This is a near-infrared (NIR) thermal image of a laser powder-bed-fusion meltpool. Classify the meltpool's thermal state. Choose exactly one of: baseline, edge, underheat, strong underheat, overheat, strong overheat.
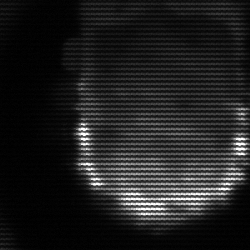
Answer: baseline